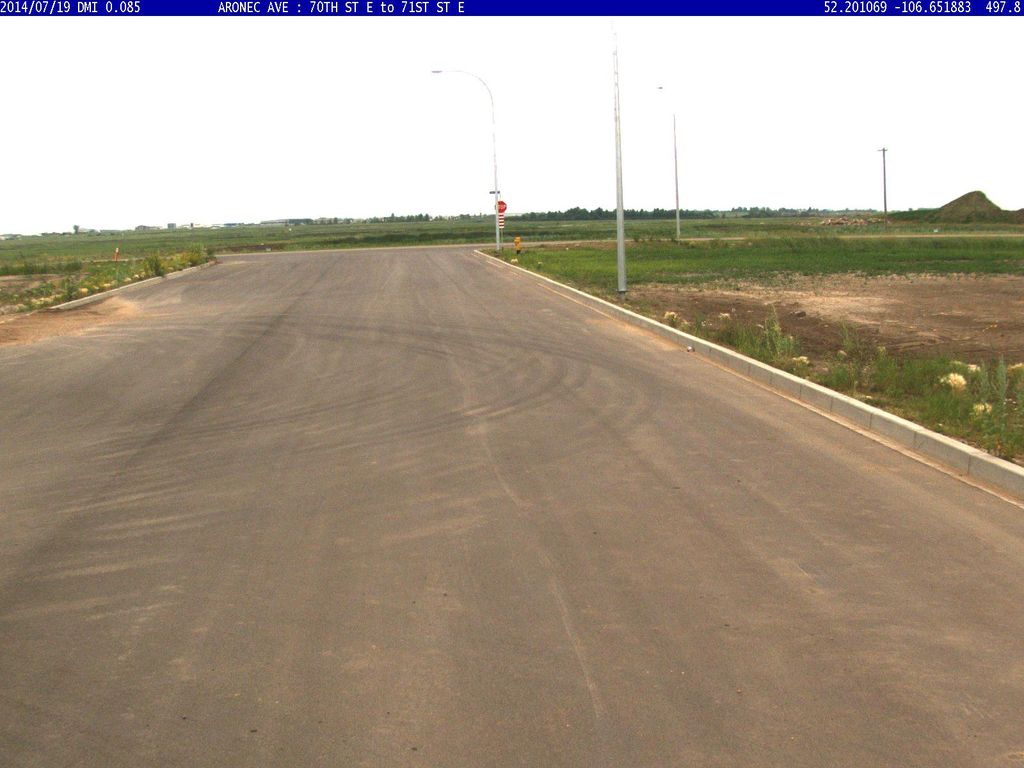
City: saskatoon